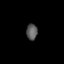
Tissue: lung
Cell type: Epithelial cells
Senescence score: 0.1662
Nuclear area (px): 174
Mean DAPI intensity: 89.874